Question: Hi guys I have a map in a Fragment of my app and I wanna print on the Infowindows travel times, but it takes some seconds to appear because the app do a HTTP request to Google Maps and receive the times, so how can I do to open faster infowindows in you opinion? Thank you.

and this is my code:
'''
map.setInfoWindowAdapter(new InfoWindowAdapter() {
@Override
public View getInfoWindow(Marker arg0) {
return null;
}
@Override
public View getInfoContents(Marker marker) {
/* Distanza a piedi e macchina sulla nuvoletta */
/***********************************************/
GPSTracker gpsTracker = new GPSTracker(MainActivity.this);
if (gpsTracker.canGetLocation() && is_online == true)
{
String stringLatitude = String.valueOf(gpsTracker.latitude);
String stringLongitude = String.valueOf(gpsTracker.longitude);
String country = gpsTracker.getCountryName(MainActivity.this);
String city = gpsTracker.getLocality(MainActivity.this);
String postalCode = gpsTracker.getPostalCode(MainActivity.this);
double currentLat = Double.parseDouble(stringLatitude);
double currentLng = Double.parseDouble(stringLongitude);
double destLat = marker.getPosition().latitude;
double destLng = marker.getPosition().longitude;
final float[] results = new float[3];
Location.distanceBetween(currentLat, currentLng, destLat, destLng, results);
float metri = results[0];
float km = Math.round((double)metri/1000);
int minuti_persona = (int)Math.round(metri/125); //125 metri al minuto -> velocita media di 2,5 m/s
int minuti_auto = (int)Math.round(km/0.7); //700 metri al minuto -> velocita media di 42 km/h
/***********************************************/
View v = getLayoutInflater().inflate(R.layout.custom_info_window, null);
TextView tvTitle = (TextView) v.findViewById(R.id.title);
TextView tvSnippet = (TextView) v.findViewById(R.id.snippet);
tvSnippet.setTypeface(tvSnippet.getTypeface(), Typeface.ITALIC); //indirizzo in corsivo
TextView tvPedonal_distance = (TextView) v.findViewById(R.id.pedonal_time);
TextView tvCar_distance = (TextView) v.findViewById(R.id.car_time);
tvTitle.setText(marker.getTitle());
tvSnippet.setText(marker.getSnippet());
if(minuti_persona <=0) // Stampa tempo per coprire la distanza
{
tvCar_distance.setText("A piedi: meno di un minuto");
}else
{
tvPedonal_distance.setText("A piedi: "+minuti_persona+ " minuti");
}
if(minuti_auto <= 0)
{
tvCar_distance.setText("In auto: meno di un minuto");
}else
{
tvCar_distance.setText("In auto: " +minuti_auto+ " minuti");
}
return v;
}else
{
View v = getLayoutInflater().inflate(R.layout.custom_info_window, null);
TextView tvTitle = (TextView) v.findViewById(R.id.title);
TextView tvSnippet = (TextView) v.findViewById(R.id.snippet);
tvTitle.setText(marker.getTitle());
tvSnippet.setText(marker.getSnippet());
return v;
}
}
'''
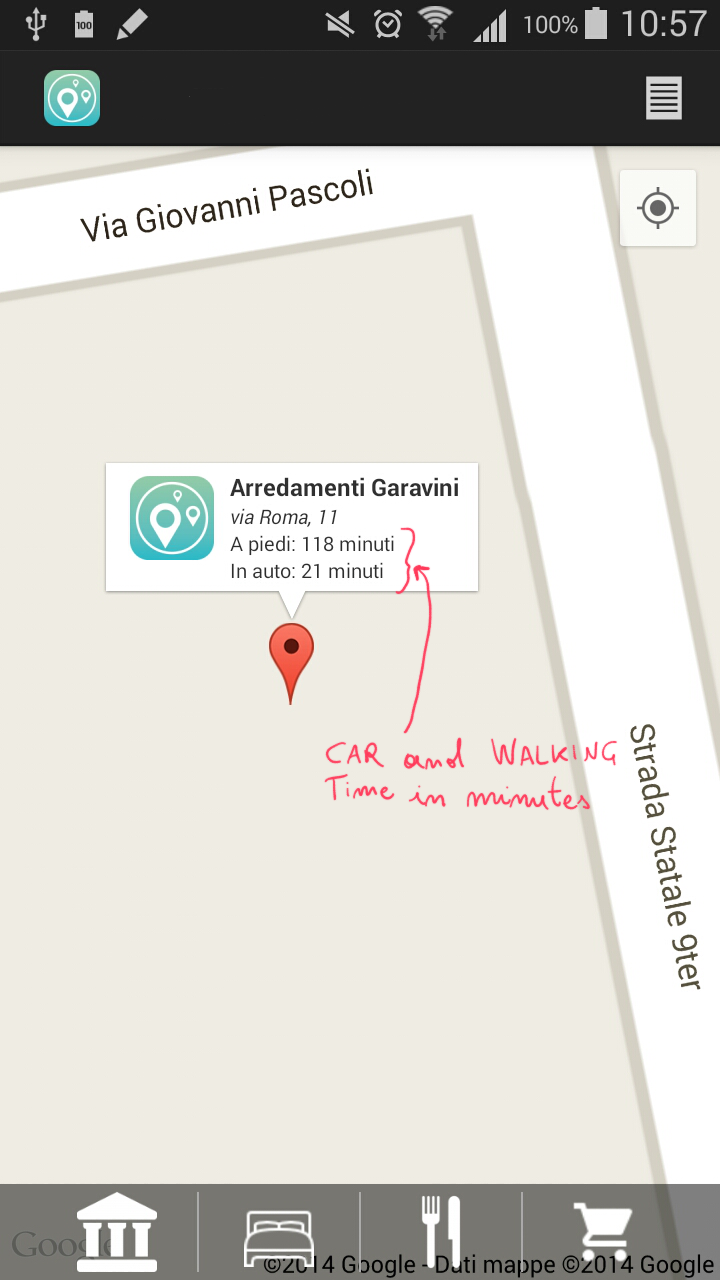
Answer: Looking at your code it seems that times are calculated solely based by geographical locations, without any external help. Network requests are probably involved by asking country, city and postalcode for current location. (cant be 100% sure because its not clear what is in GPSTracker class) As you are currently not using these variables you should remove them and your infowindow will appear faster.